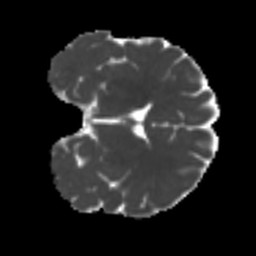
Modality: MD
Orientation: coronal
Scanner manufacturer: siemens
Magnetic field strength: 3 T
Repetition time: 4 s
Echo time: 0.0594 s